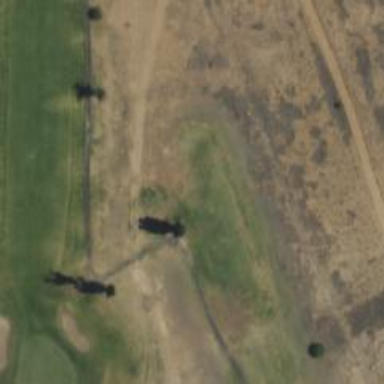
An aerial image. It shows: Golf tee.